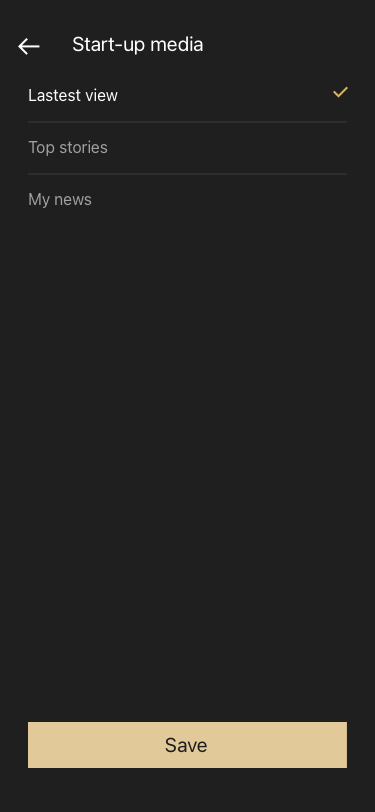
Text in this UI design:
Lastest view
Top stories
My news
Save
Start-up media